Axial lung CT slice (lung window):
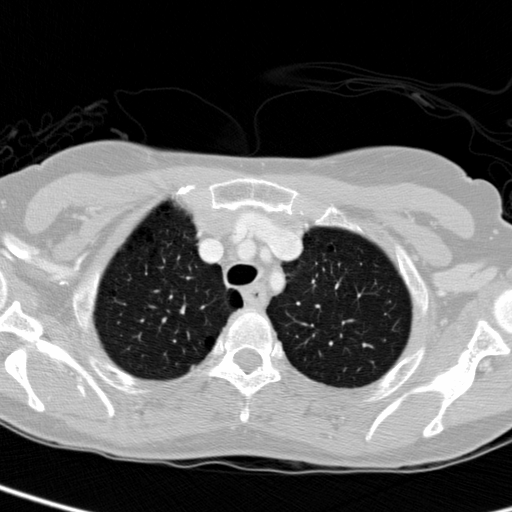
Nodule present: no